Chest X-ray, PA view. Patient: 52 years old, sex M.
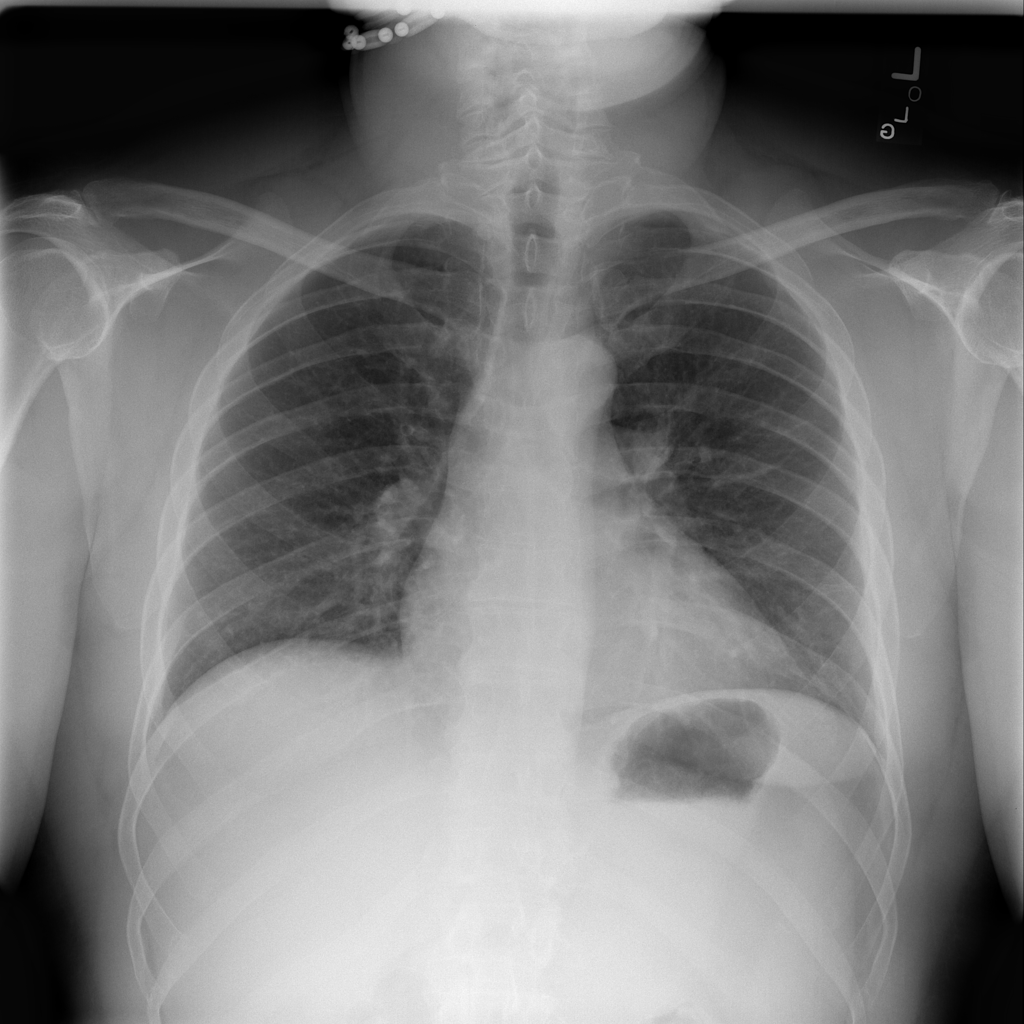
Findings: Atelectasis